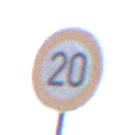
Verkehrszeichen: Geschwindigkeit20
Umgebung: Outdoor, Suburban
Tageszeit: MorningAfternoon
Wetter: Overcast
Licht: Natural
Jahreszeit: NotSpecified
Kontrast: LowContrast